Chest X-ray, AP view. Patient: 58 years old, sex M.
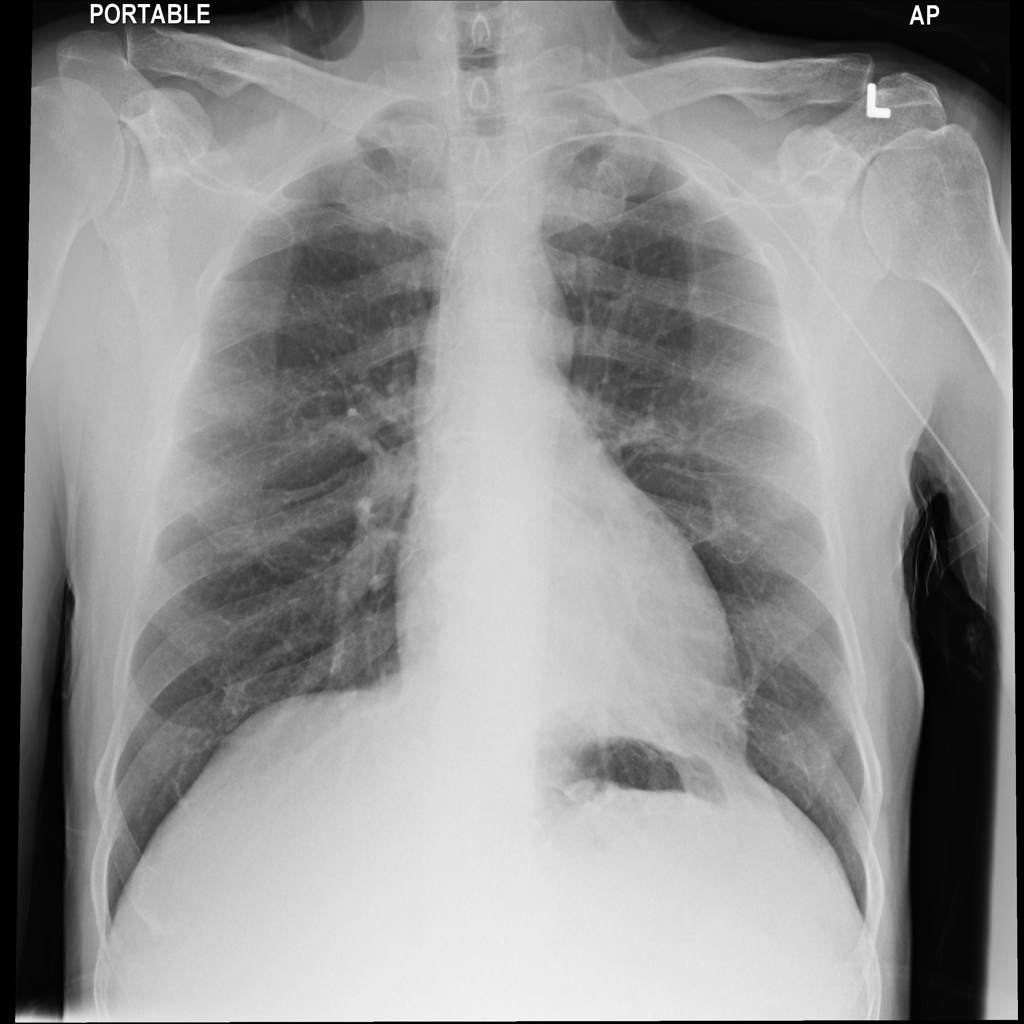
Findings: No Finding